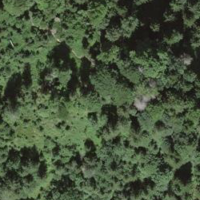
EUNIS habitat code: 44
Species observed at this site:
Anatis ocellata
Pogonocherus hispidulus
Podabrus alpinus